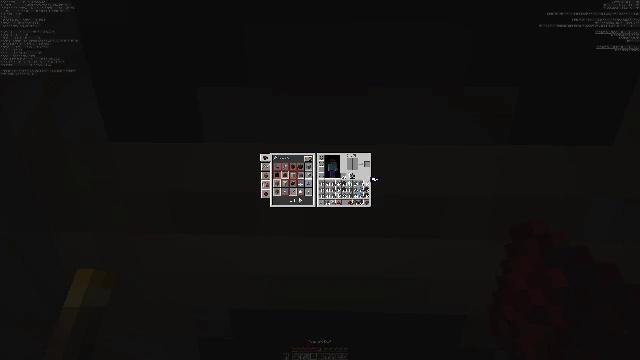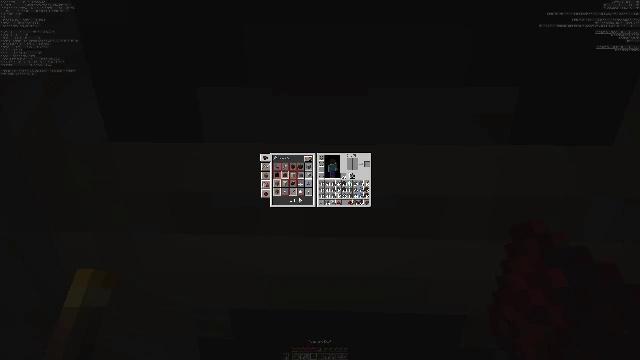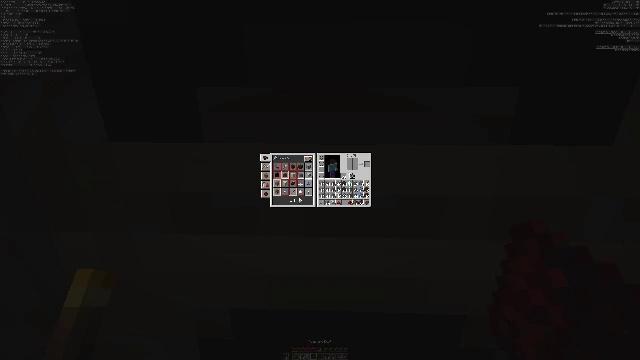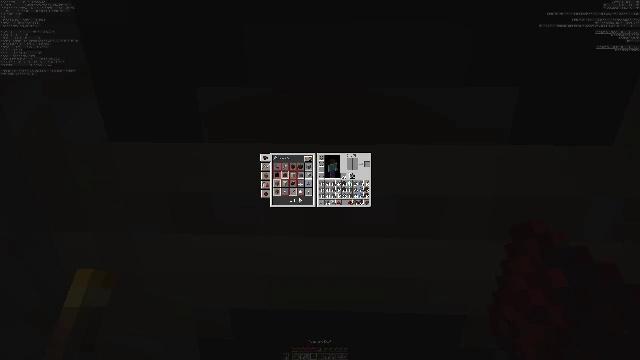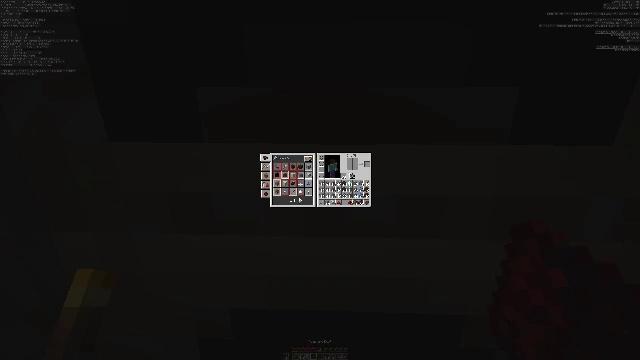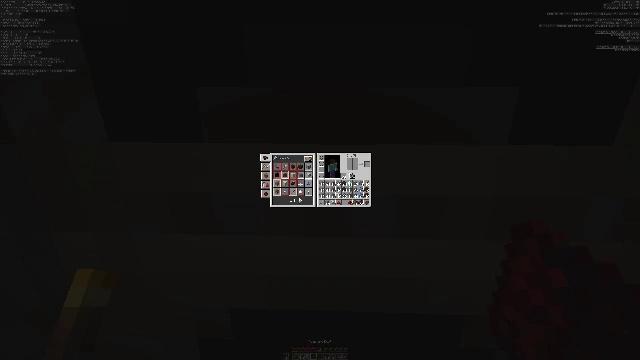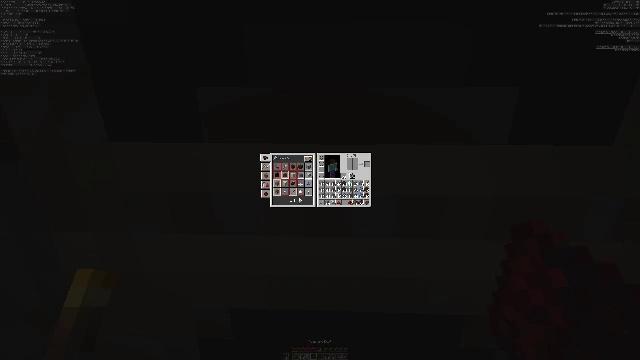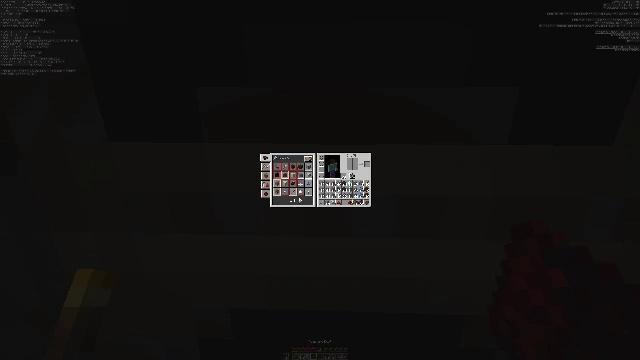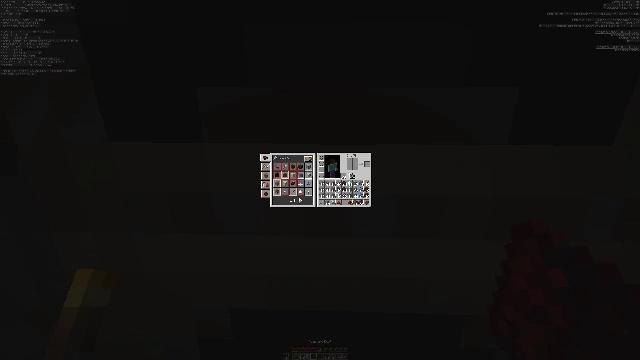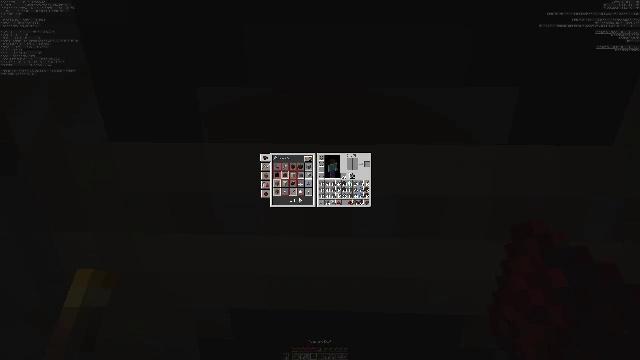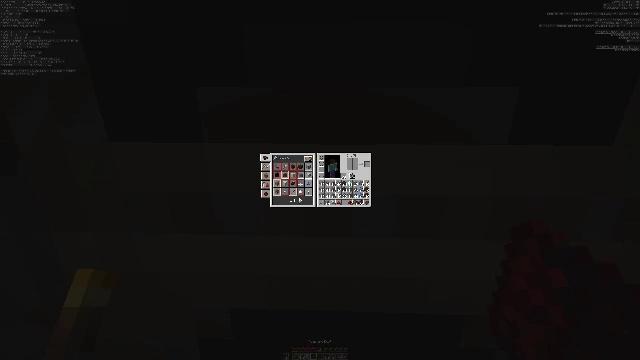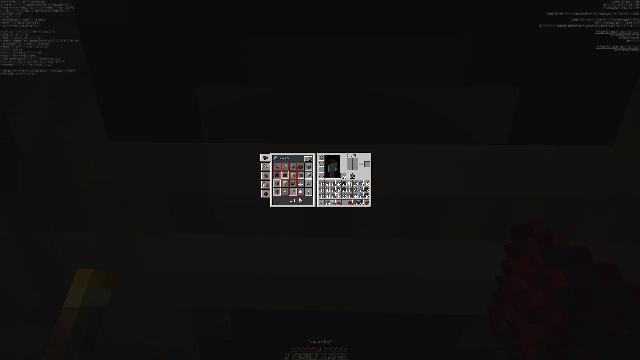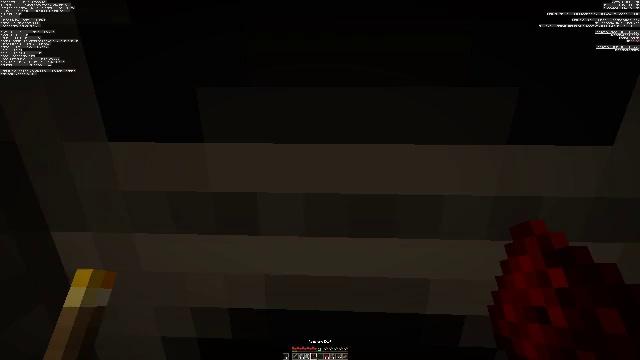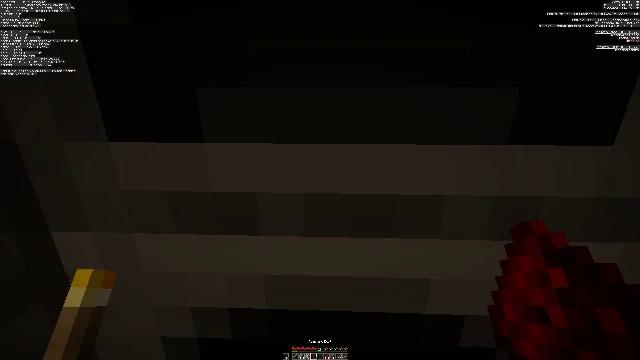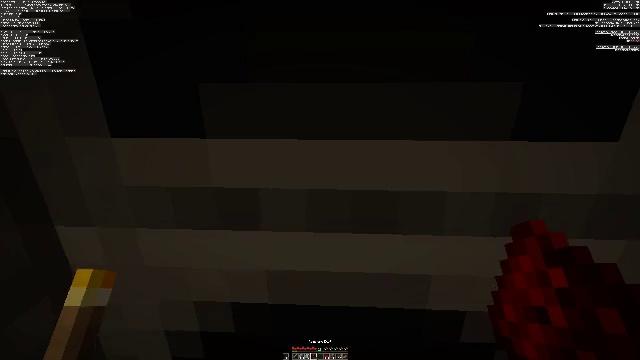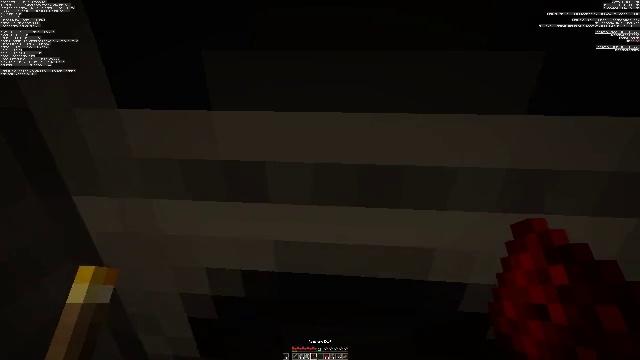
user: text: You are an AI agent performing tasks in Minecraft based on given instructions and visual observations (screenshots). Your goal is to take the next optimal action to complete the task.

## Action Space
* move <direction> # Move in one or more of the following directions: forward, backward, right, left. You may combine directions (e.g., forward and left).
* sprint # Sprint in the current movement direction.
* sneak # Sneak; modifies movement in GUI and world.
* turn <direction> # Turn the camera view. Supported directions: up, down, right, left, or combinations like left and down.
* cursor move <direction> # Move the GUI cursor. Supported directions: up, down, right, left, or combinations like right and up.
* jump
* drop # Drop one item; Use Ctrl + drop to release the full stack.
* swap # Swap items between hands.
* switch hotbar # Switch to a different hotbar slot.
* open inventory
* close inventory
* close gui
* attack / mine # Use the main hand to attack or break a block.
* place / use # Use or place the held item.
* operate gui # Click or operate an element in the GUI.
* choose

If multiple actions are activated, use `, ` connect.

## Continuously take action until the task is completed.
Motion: motion action
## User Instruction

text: Get an iron ingot by cooking iron ore.
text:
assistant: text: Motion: turn right and down
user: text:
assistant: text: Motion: turn down
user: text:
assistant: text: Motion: no_op
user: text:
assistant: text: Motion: no_op
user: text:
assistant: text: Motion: no_op
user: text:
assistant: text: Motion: no_op
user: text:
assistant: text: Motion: no_op
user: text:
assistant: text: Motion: no_op
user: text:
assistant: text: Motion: no_op
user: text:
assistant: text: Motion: no_op
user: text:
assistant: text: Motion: no_op
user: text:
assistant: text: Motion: no_op
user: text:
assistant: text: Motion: no_op
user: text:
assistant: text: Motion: no_op
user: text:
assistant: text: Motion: turn left and down
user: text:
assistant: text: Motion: turn down
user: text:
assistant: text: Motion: turn left and down
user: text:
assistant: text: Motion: move back, turn down
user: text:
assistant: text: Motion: move back, turn down
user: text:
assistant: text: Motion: move back, turn down
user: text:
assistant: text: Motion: move back, turn right and down
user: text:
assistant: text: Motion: move back, turn right and down
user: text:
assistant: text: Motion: turn down
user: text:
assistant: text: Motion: turn down
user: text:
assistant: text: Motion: no_op
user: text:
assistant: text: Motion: no_op
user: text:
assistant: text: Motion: no_op
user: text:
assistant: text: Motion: no_op
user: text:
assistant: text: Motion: turn left and up
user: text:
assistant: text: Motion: turn left and up